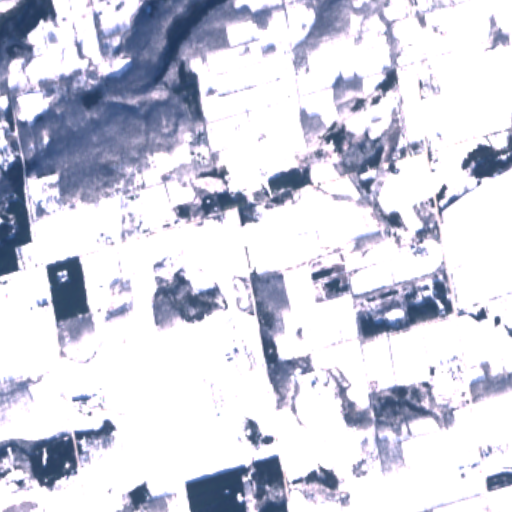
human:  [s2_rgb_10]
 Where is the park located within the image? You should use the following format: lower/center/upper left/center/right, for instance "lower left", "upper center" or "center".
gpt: The park is located in the upper right of the image.
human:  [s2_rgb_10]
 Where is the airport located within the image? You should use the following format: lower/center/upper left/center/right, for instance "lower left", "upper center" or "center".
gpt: There is no airport in the image.